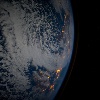
Label: cloud